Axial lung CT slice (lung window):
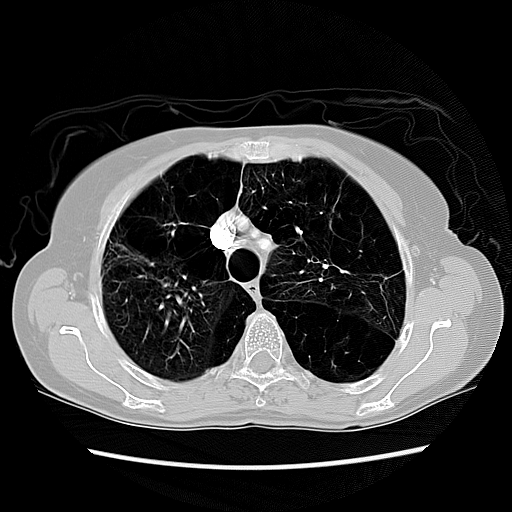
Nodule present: no